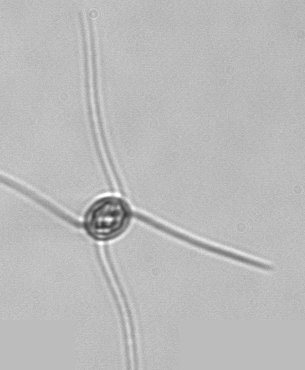
Label: Chaetoceros_danicus